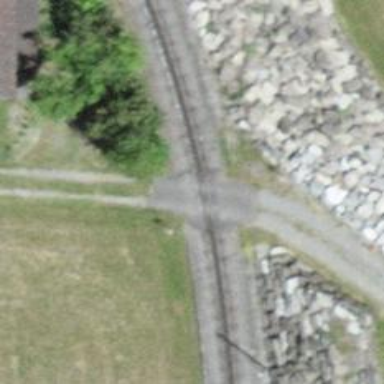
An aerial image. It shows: Level crossing along the railway.